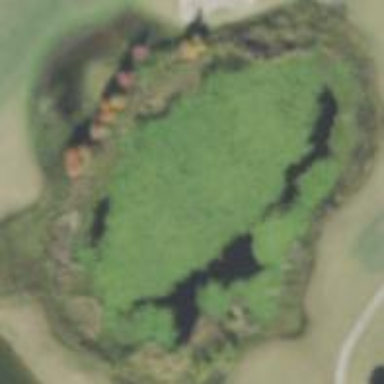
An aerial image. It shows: Serene pond surrounded by nature.